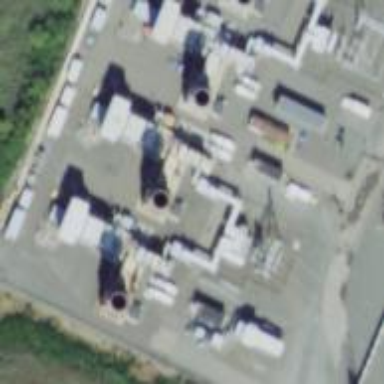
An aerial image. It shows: Gas turbine generator.